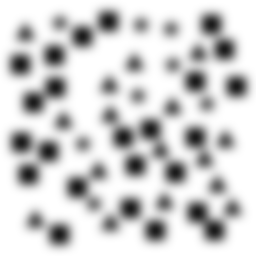
Squares: 24
Triangles: 16
Stars: 8
Total shapes: 48